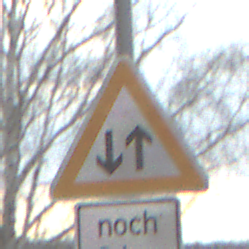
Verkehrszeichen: Gegenverkehr
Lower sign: LaengeEinerStrecke4
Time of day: MorningAfternoon
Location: Outdoor (Nature)
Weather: PartlyCloudy
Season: Autumn
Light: Natural